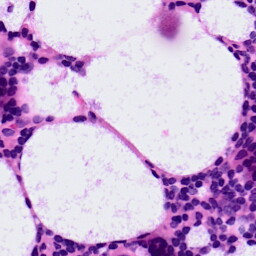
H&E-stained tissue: LymphNode